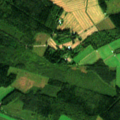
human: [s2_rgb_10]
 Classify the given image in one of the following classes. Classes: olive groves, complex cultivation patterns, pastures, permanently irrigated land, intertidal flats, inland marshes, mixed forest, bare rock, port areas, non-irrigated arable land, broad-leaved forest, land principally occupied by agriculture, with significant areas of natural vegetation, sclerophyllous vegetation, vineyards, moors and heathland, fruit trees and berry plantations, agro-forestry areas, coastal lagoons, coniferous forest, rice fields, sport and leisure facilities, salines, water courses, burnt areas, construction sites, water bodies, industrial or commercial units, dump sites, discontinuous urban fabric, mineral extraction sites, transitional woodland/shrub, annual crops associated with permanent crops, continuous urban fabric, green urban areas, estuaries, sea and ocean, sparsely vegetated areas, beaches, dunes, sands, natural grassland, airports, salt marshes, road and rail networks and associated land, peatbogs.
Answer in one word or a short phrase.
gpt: non-irrigated arable land, land principally occupied by agriculture, with significant areas of natural vegetation, coniferous forest, mixed forest, transitional woodland/shrub